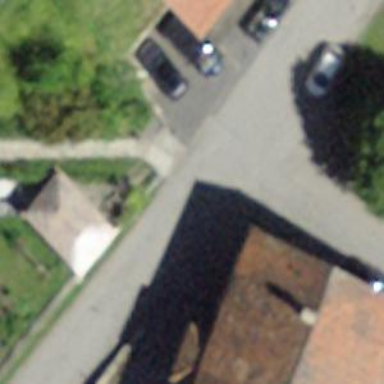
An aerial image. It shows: Set of steps on the road.